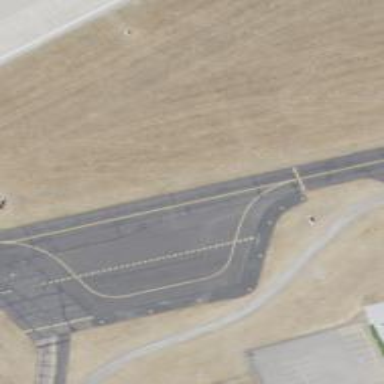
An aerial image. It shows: View of taxiway at the airport.